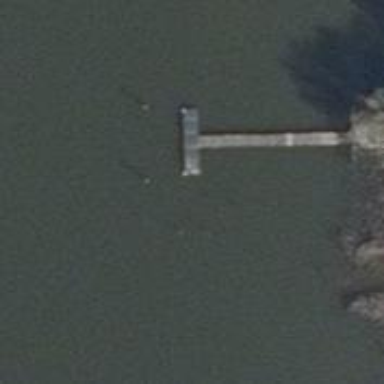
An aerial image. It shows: Man-made pier.